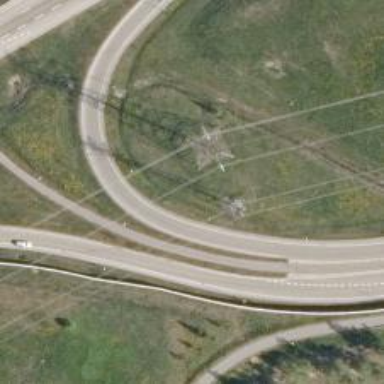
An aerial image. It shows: Asphalt trunk link road.